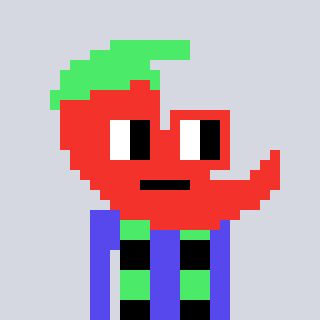
a pixel art character with square red glasses, a chilli-shaped head and a computerblue-colored body on a cool background